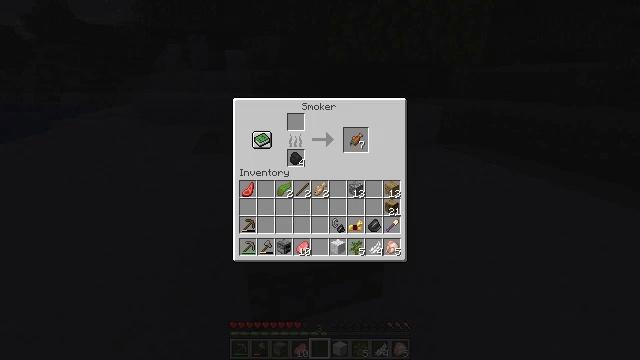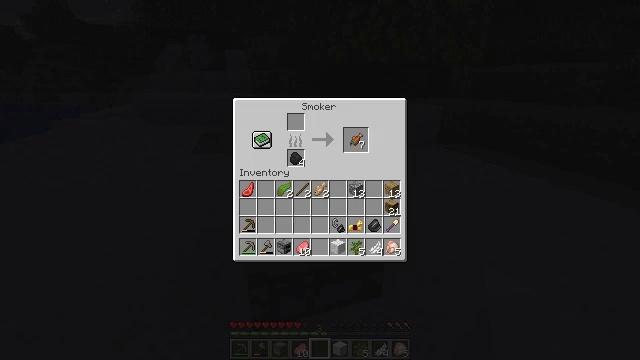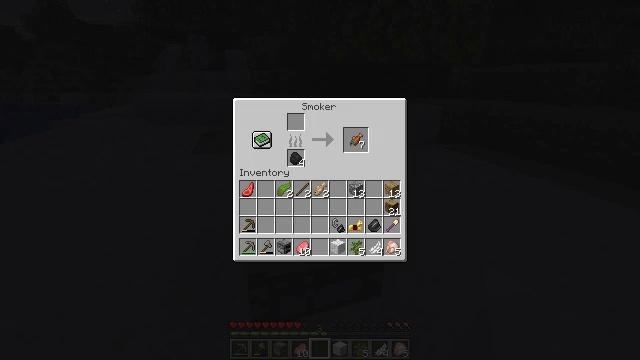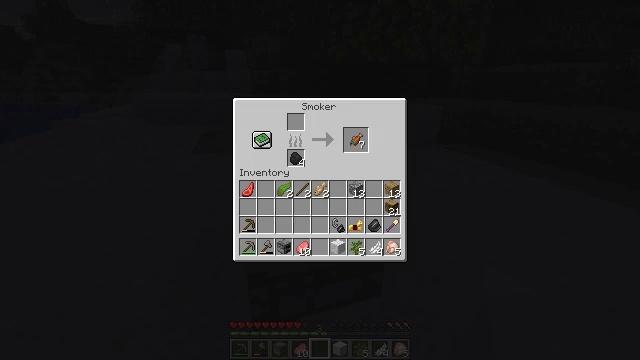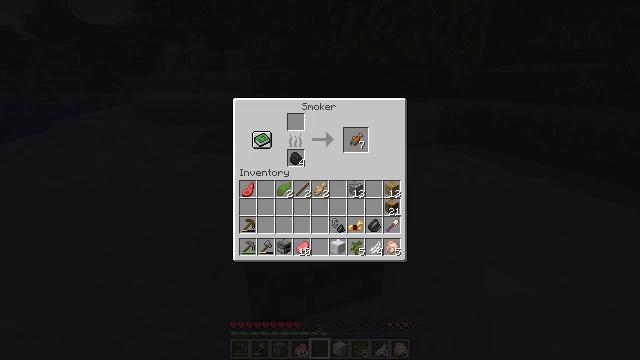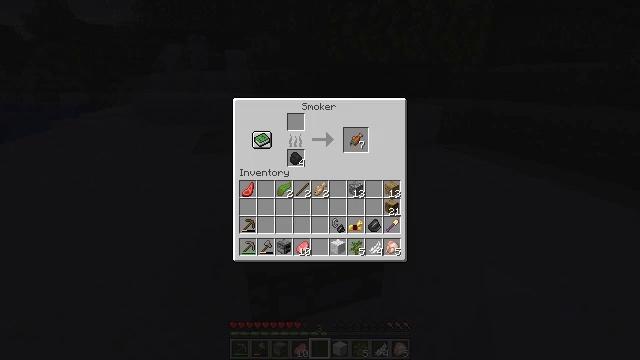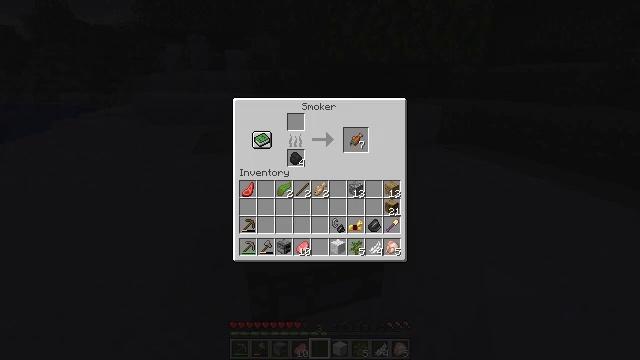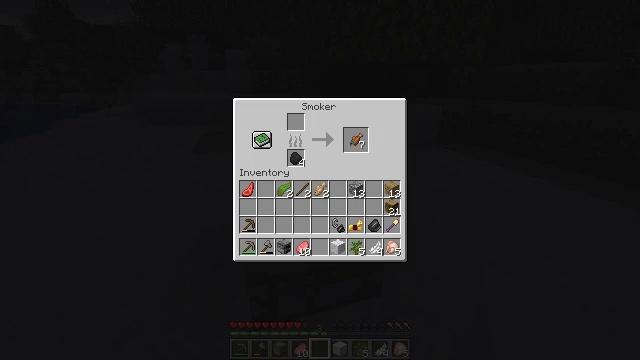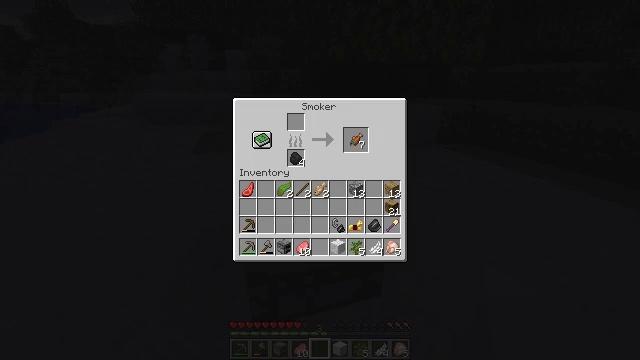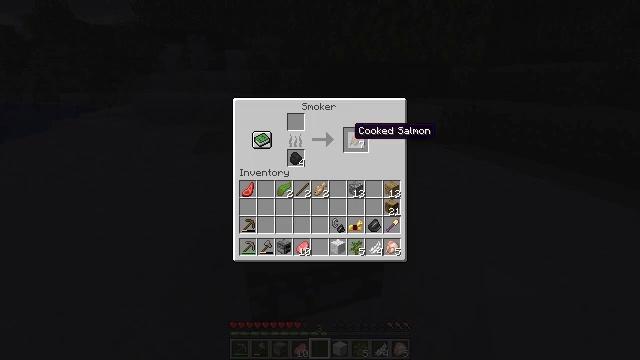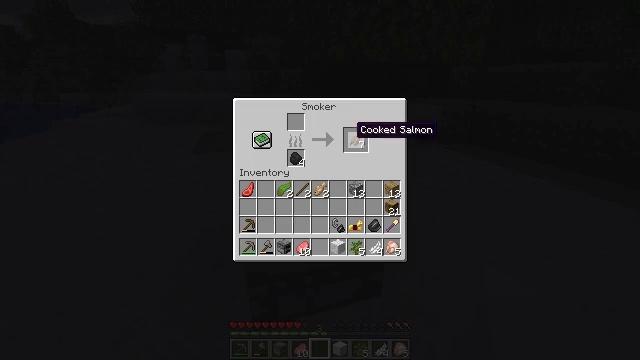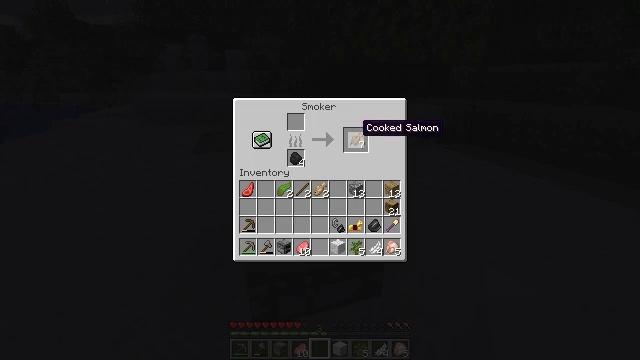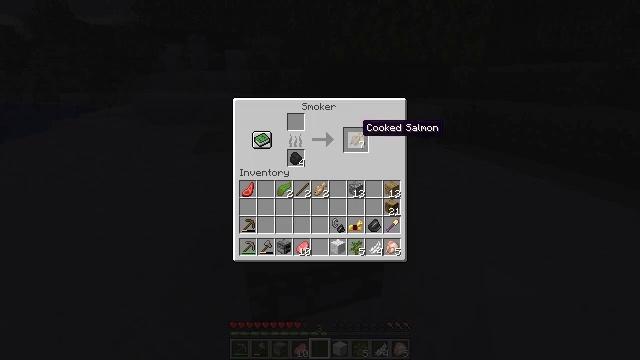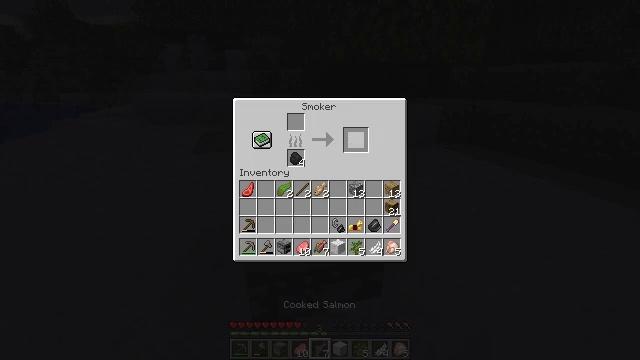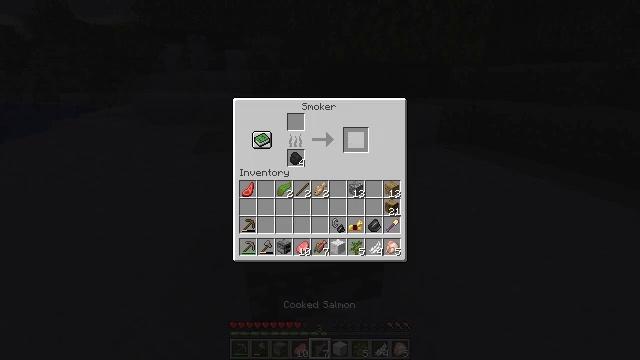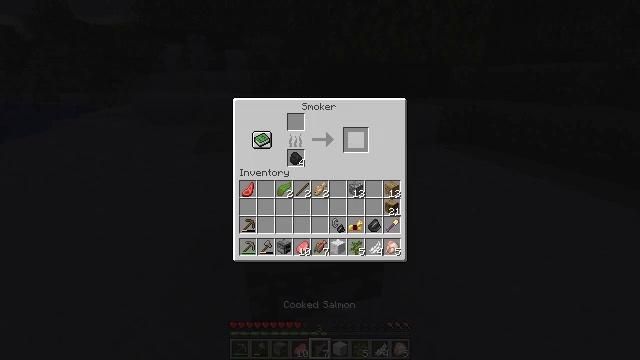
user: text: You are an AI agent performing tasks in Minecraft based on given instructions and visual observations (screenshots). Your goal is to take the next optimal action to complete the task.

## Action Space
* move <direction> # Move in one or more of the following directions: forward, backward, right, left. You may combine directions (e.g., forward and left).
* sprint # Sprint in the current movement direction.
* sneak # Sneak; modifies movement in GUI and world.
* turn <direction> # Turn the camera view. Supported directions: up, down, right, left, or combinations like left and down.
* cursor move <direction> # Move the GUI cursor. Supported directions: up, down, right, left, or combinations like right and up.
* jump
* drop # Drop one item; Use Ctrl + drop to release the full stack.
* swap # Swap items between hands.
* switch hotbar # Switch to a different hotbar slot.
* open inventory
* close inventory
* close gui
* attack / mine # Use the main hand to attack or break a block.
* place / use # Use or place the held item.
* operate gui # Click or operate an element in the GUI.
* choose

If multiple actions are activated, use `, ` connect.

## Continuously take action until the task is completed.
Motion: motion action
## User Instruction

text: Cook a cooked salmon.
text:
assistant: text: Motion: sneak
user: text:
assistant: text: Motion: sneak, cursor move up
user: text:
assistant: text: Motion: sneak, cursor move up
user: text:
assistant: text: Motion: sneak
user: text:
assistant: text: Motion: sneak
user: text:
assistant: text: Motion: sneak
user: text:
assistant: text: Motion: sneak
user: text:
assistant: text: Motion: sneak
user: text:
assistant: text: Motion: sneak
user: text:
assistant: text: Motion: sneak
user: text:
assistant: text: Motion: sneak
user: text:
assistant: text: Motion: sneak
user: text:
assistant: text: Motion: sneak, operate gui
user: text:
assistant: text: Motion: sneak, operate gui
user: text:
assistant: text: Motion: sneak
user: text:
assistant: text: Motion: sneak
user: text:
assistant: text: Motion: no_op
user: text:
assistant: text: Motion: no_op